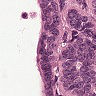
Metastatic tissue present: yes